Brain MRI, t2w sequence, axial 2D slice.
Patient: age 25, sex F, weight 78 kg, height 1.78 m
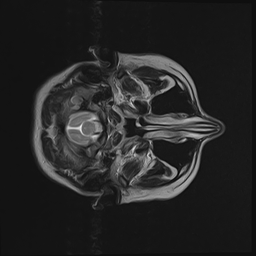